Question: I'm trying to create a time series graph using Flot to compare two series of data. After including jQuery, jquery.flot.js, and jquery.flot.time.js, my code looks like:
'''
$(function () {
var d1 = {
label: "Fall 2011",
data: [
[<PHONE>, 9],
[<PHONE>, 23],
[<PHONE>, 30],
[<PHONE>, 64],
[<PHONE>, 94],
[<PHONE>, 113],
[<PHONE>, 125],
[<PHONE>, 156],
[<PHONE>, 181],
[<PHONE>, 200],
[<PHONE>, 217],
[<PHONE>, 231],
[<PHONE>, 248],
[<PHONE>, 259],
[<PHONE>, 271],
[<PHONE>, 282],
[<PHONE>, 308],
[<PHONE>, 316],
[<PHONE>, 332],
[<PHONE>, 345],
[<PHONE>, 360],
[<PHONE>, 373],
[<PHONE>, 391],
[<PHONE>, 409],
[<PHONE>, 427],
[<PHONE>, 433],
[<PHONE>, 444],
[<PHONE>, 460],
[<PHONE>, 467],
[<PHONE>, 479],
[<PHONE>, 494],
[<PHONE>, 500],
[<PHONE>, 509],
[<PHONE>, 530],
[<PHONE>, 548],
[<PHONE>, 567],
[<PHONE>, 577],
[<PHONE>, 596],
[<PHONE>, 608],
[<PHONE>, 623],
[<PHONE>, 638],
[<PHONE>, 651],
[<PHONE>, 670],
[<PHONE>, 689],
[<PHONE>, 712],
[<PHONE>, 722],
[<PHONE>, 737],
[<PHONE>, 764],
[<PHONE>, 784],
[<PHONE>, 807],
[<PHONE>, 839],
[<PHONE>, 865],
[<PHONE>, 880],
[<PHONE>, 901],
[<PHONE>, 937],
[<PHONE>, 970],
[<PHONE>, 1000],
[<PHONE>, 1030],
[<PHONE>, 1064],
[<PHONE>, 1081],
[<PHONE>, 1111],
[<PHONE>, 1144],
[<PHONE>, 1176],
[<PHONE>, 1207],
[<PHONE>, 1232],
[<PHONE>, 1251],
[<PHONE>, 1270],
[<PHONE>, 1293],
[<PHONE>, 1329],
[<PHONE>, 1361],
[<PHONE>, 1398],
[<PHONE>, 1442],
[<PHONE>, 1474],
[<PHONE>, 1499],
[<PHONE>, 1524],
[<PHONE>, 1553],
[<PHONE>, 1585],
[<PHONE>, 1619],
[<PHONE>, 1658],
[<PHONE>, 1703],
[<PHONE>, 1754],
[<PHONE>, 1784],
[<PHONE>, 1830],
[<PHONE>, 1896],
[<PHONE>, 1968],
[<PHONE>, 2045],
[<PHONE>, 2140],
[<PHONE>, 2230],
[<PHONE>, 2337],
[<PHONE>, 2457],
[<PHONE>, 2532],
[<PHONE>, 2587],
[<PHONE>, 2618],
[<PHONE>, 2641],
[<PHONE>, 2658],
[<PHONE>, 2675],
[<PHONE>, 2690],
[<PHONE>, 2703],
[<PHONE>, 2719],
[<PHONE>, 2735],
[<PHONE>, 2746],
[<PHONE>, 2757],
[<PHONE>, 2761],
[<PHONE>, 2778],
[<PHONE>, 2794],
[<PHONE>, 2800],
[<PHONE>, 2804],
[<PHONE>, 2813],
[<PHONE>, 2821],
[<PHONE>, 2822],
[<PHONE>, 2833],
[<PHONE>, 2843],
[<PHONE>, 2854],
[<PHONE>, 2860],
[<PHONE>, 2871],
[<PHONE>, 2875],
[<PHONE>, 2879],
[<PHONE>, 2883],
[<PHONE>, 2886],
[<PHONE>, 2891],
[<PHONE>, 2894],
[<PHONE>, 2897],
[<PHONE>, 2898],
[<PHONE>, 2903],
[<PHONE>, 2907],
[<PHONE>, 2913],
[<PHONE>, 2914],
[<PHONE>, 2919],
[<PHONE>, 2920],
[<PHONE>, 2923],
[<PHONE>, 2929],
[<PHONE>, 2935],
[<PHONE>, 2936],
[<PHONE>, 2937],
[<PHONE>, 2940],
[<PHONE>, 2941],
[<PHONE>, 2946],
[<PHONE>, 2949],
[<PHONE>, 2957],
[<PHONE>, 2958],
[<PHONE>, 2962],
[<PHONE>, 2963],
[<PHONE>, 2965],
[<PHONE>, 2969],
[<PHONE>, 2970],
[<PHONE>, 2974],
[<PHONE>, 2975],
[<PHONE>, 2976],
[<PHONE>, 2978],
[<PHONE>, 2979],
[<PHONE>, 2980],
[<PHONE>, 2981],
[<PHONE>, 2982],
[<PHONE>, 2983],
[<PHONE>, 2984]
]
};
$.plot("#placeholder", [d1], {
xaxis: {
mode: "time",
timeformat: "%m/%d %h:%m"
},
legend: {
show: true,
position: 'se'
}
});
});
'''
This generates the graph:

Notice the x-axis labels are incorrect. The unix timestamps range from 01 Feb 2011, to 26 Jul 2011. I've tried various 'timeformat' and 'minTickSize' options, to no avail. What am I doing wrong? How do I get the labels to show up with month and day names for the entire range of data?
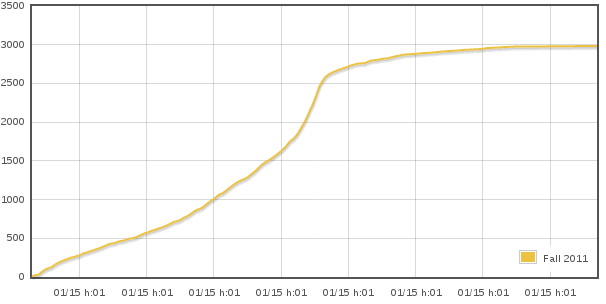
Answer: You want to multiply your UNIX timestamps by 1000 in order to get them into the appropriate format for Javascript.